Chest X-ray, AP view. Patient: 12 years old, sex F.
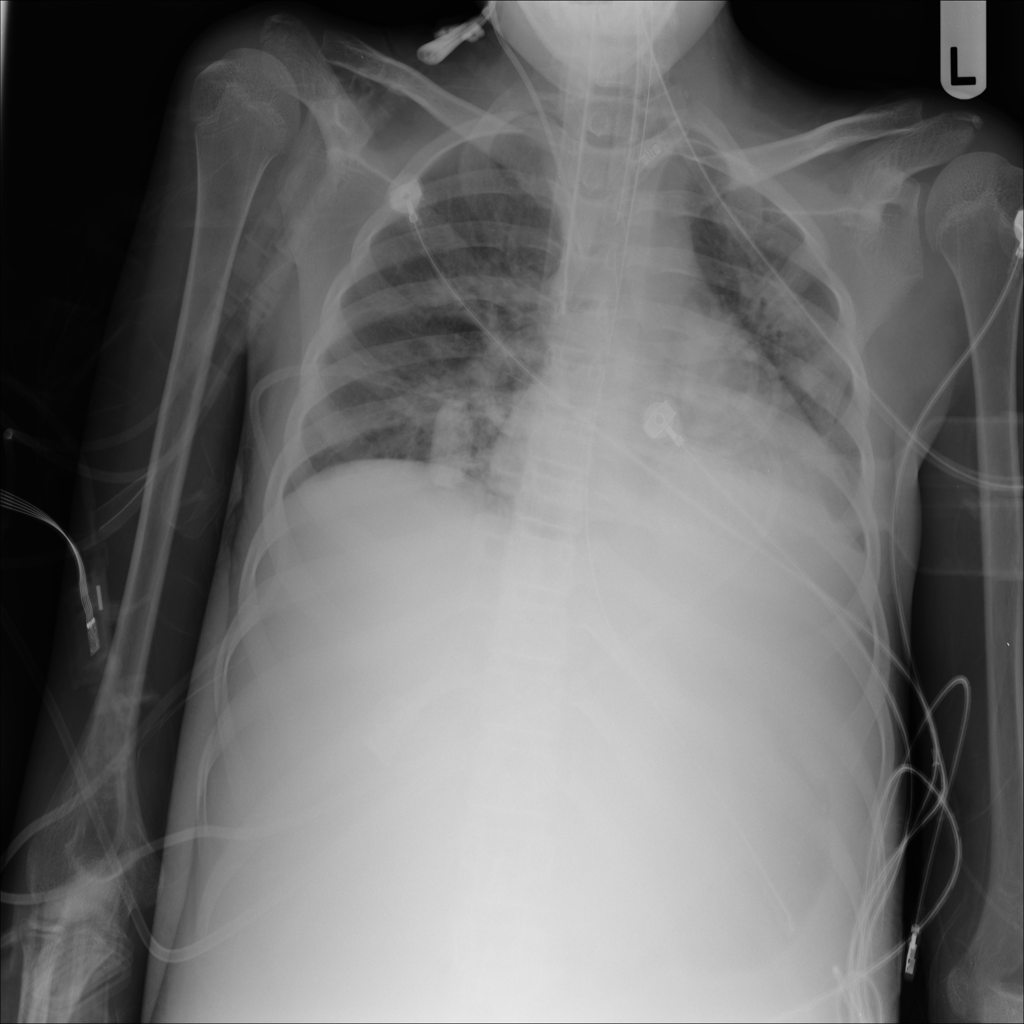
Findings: No Finding